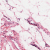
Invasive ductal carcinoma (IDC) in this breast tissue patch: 0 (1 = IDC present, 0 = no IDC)